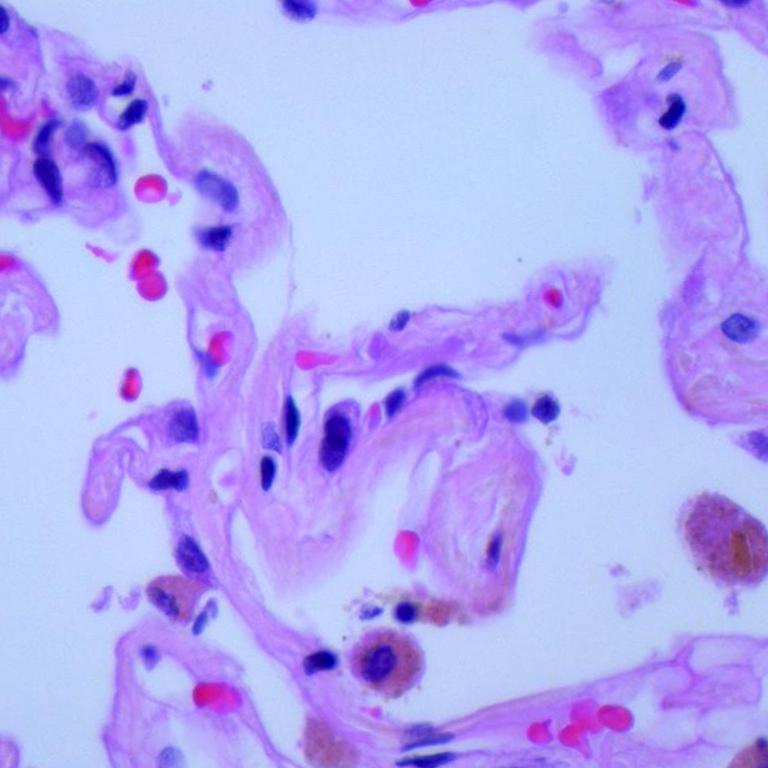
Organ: lung
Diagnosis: benign